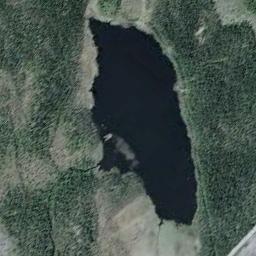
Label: lake